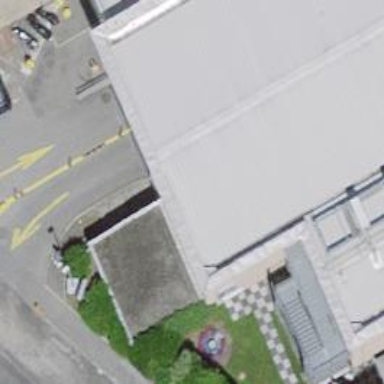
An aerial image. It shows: Parking entrance.